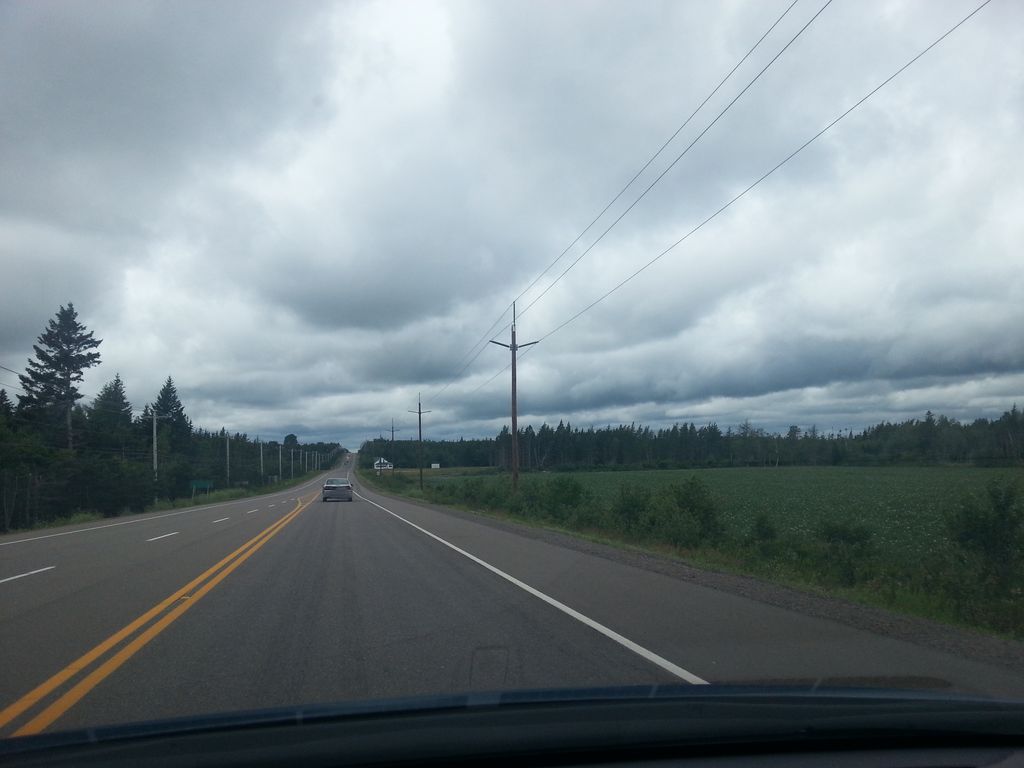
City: charlottetown